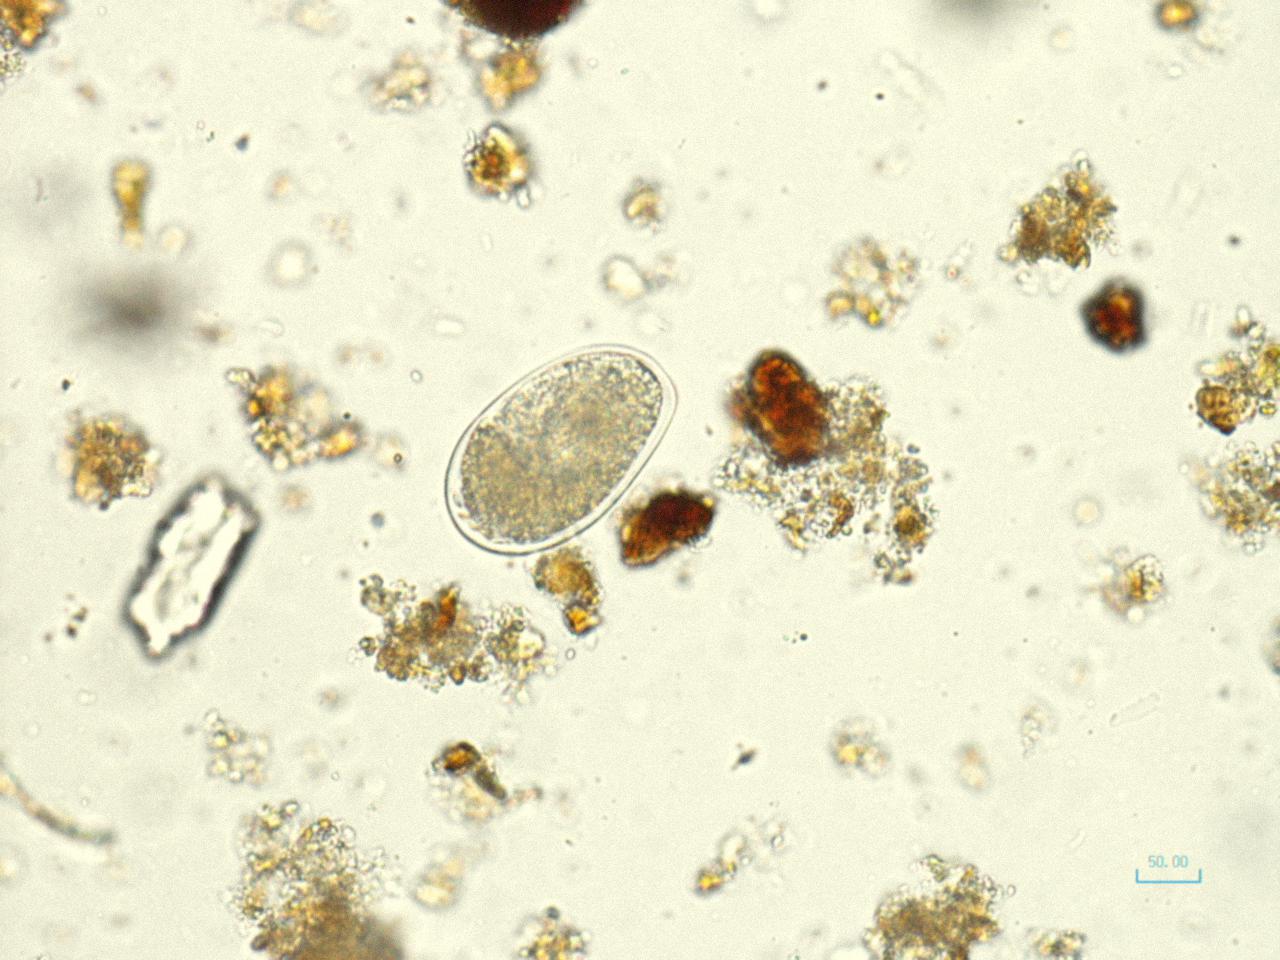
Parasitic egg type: Hookworm egg